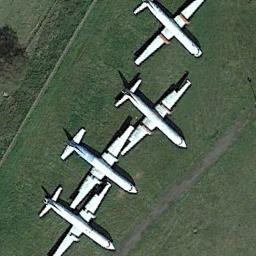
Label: airplane